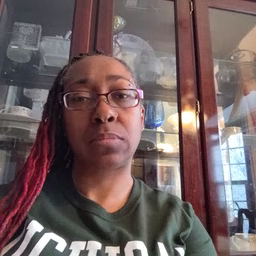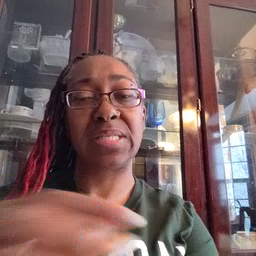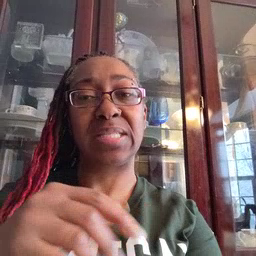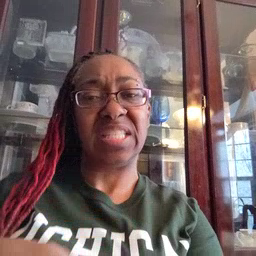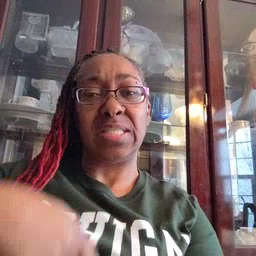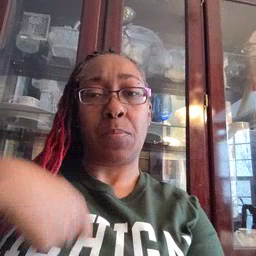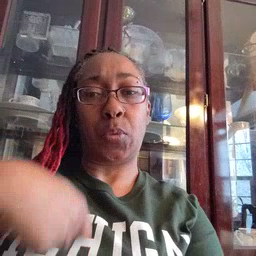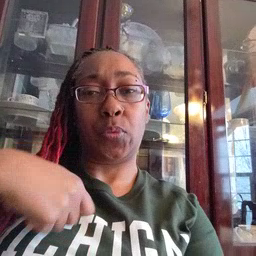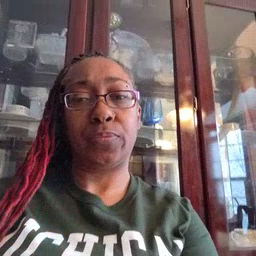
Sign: zipper